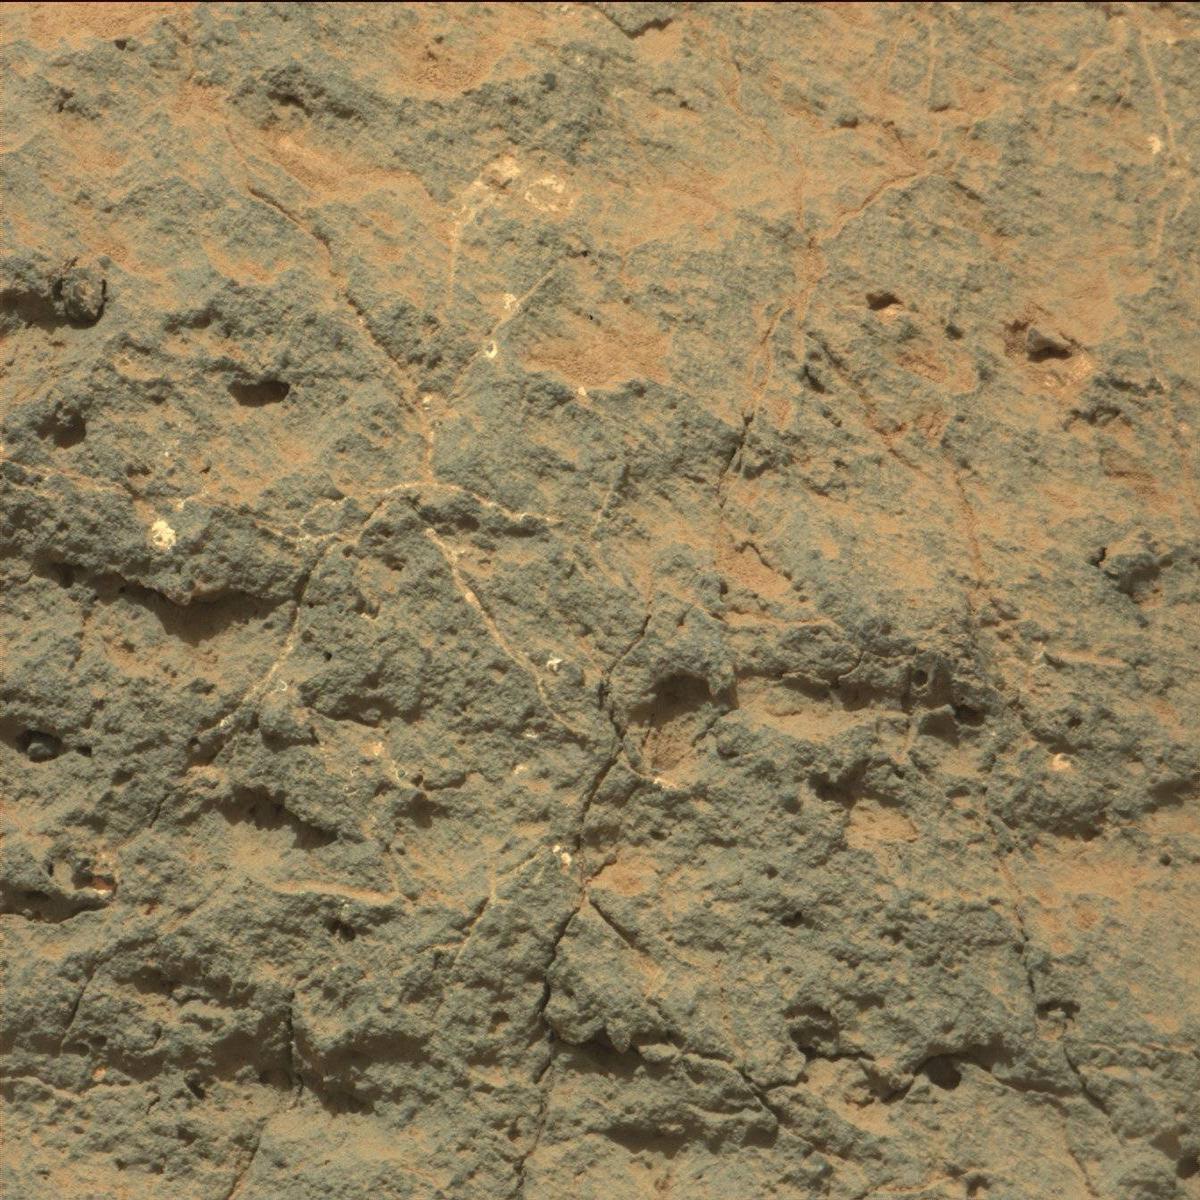
Terrain classes present: Bedrock